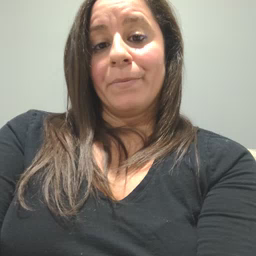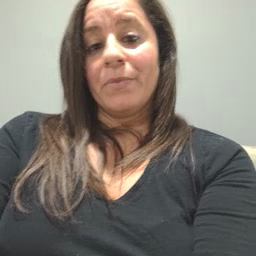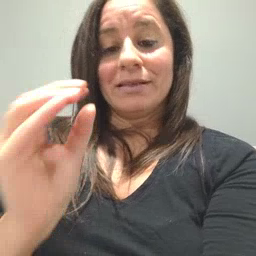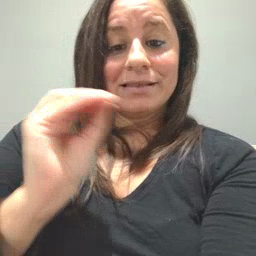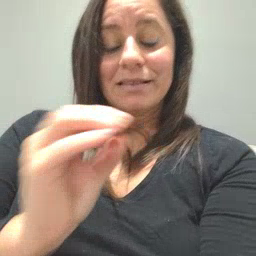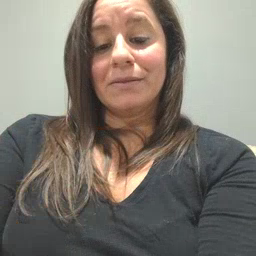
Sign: kiss